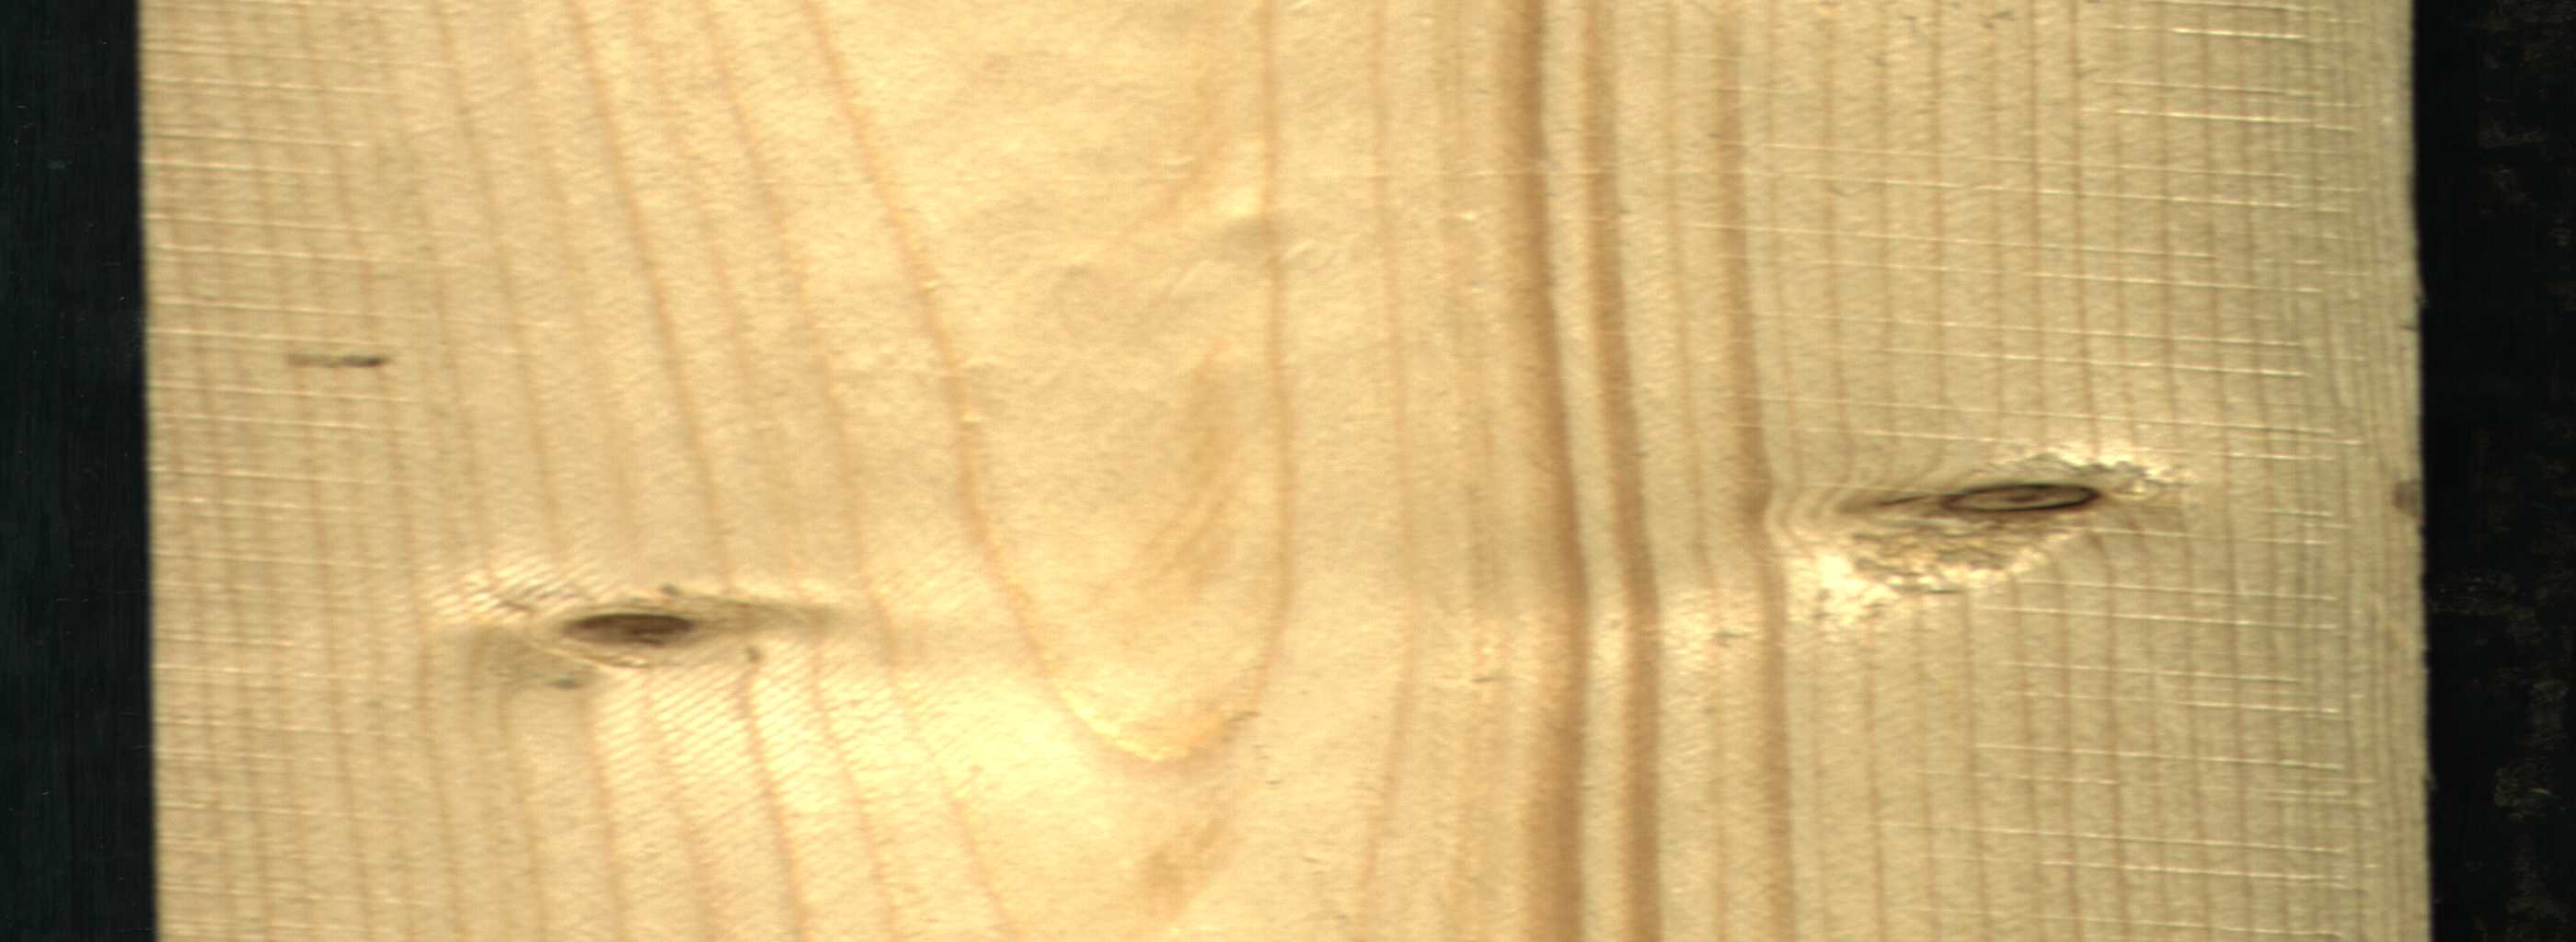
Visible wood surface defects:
Dead_Knot
Live_Knot